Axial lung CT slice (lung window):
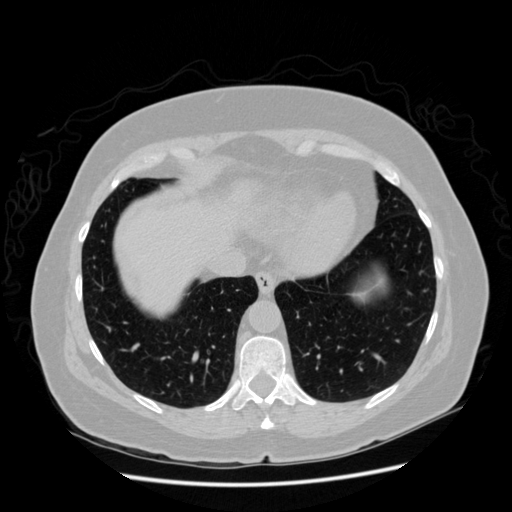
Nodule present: no